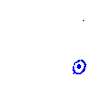
Particle: electron